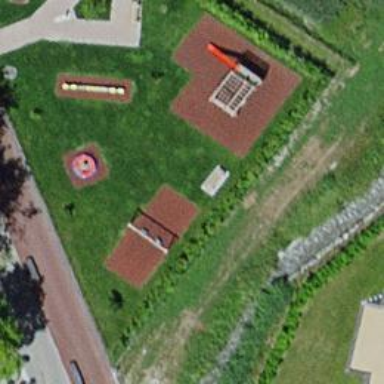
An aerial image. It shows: Playground featuring swings.